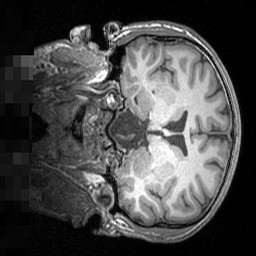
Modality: T1w
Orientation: coronal
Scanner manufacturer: siemens
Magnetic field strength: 3 T
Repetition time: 1.5 s
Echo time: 0.00291 s